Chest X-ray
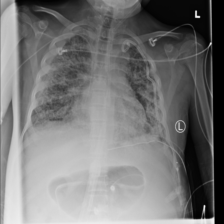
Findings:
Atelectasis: negative
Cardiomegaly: negative
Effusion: negative
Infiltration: negative
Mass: negative
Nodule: negative
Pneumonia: negative
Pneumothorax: positive
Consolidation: negative
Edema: negative
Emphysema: negative
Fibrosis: negative
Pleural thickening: negative
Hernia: negative